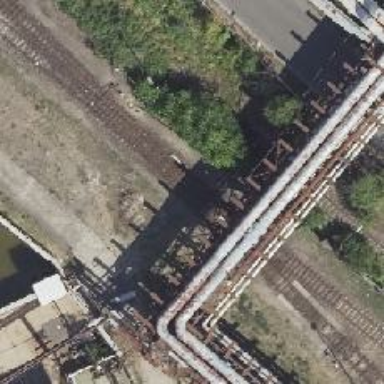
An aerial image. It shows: Railway switch.